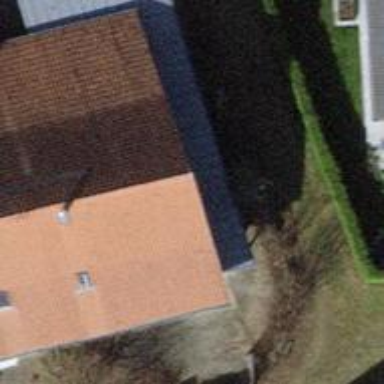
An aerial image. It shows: Gabled house with tiled roof.